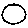
Label: circle